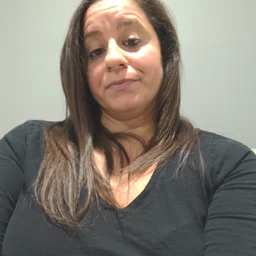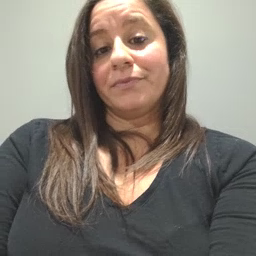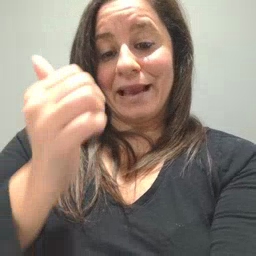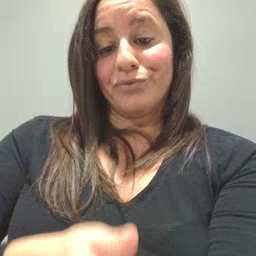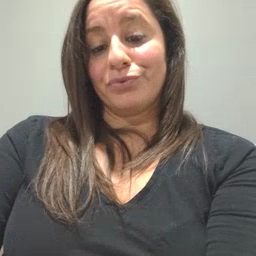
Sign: every